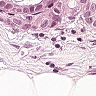
Metastatic tissue present: yes